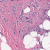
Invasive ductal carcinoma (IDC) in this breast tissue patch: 0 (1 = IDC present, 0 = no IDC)